Question: I have a very simple yet annoying question. I have two view controllers, in the first one i have a button that has to go to a server and do some work, i want to show an alert view containing a spinning indicator, that will show up as soon as the button is pressed and dismissed when the second view controller loads.

I tried this way :
'''
- (IBAction)logMeInFunction:(id)sender {
UIAlertView *waitAlert = [[UIAlertView alloc] initWithTitle:@"Please Wait...." message:nil delegate:self cancelButtonTitle:nil otherButtonTitles: nil];
[waitAlert show];
/* Do Some Api testing and stuff */
[waitAlert dismissWithClickedButtonIndex:0 animated:YES];
[self performSegueWithIdentifier: @"logMe" sender: self];
}
'''
Using this way, the alert show's up and dismisses instantly in the second view controller, not show's up in the first to inform the user that some work is being done and disappears in the second.
Any ideas?
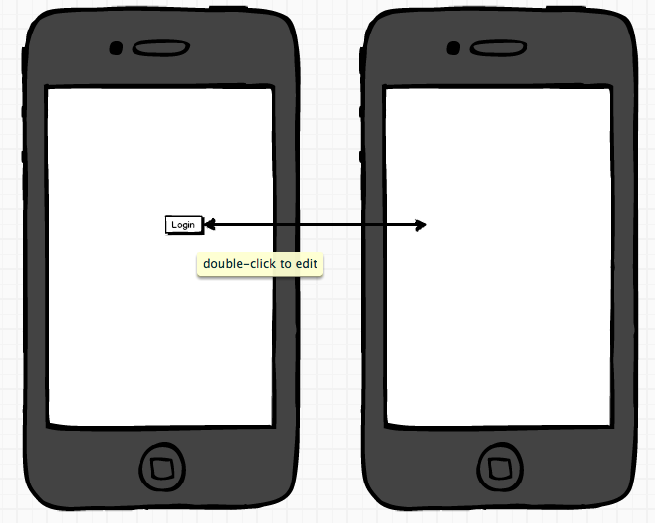
Answer: The main problem with your code is that your server call needs to be asynchronous. You are now using dataWithContentsOfURL which is synchronous and which blocks your main thread.
An simple option would be to make that call in a other thread.
'''
UIAlertView *waitAlert = [[UIAlertView alloc] initWithTitle:@"Please Wait...." message:nil delegate:self cancelButtonTitle:nil otherButtonTitles: nil];
[waitAlert show];
dispatch_async(dispatch_get_global_queue(DISPATCH_QUEUE_PRIORITY_DEFAULT, 0), ^{
NSString *strURL2 = [NSString stringWithFormat:@"MyURL"];
NSData *dataURL2 = [NSData dataWithContentsOfURL:[NSURL URLWithString:strURL2]];
NSString *strResult2 = [[NSString alloc] initWithData:dataURL2 encoding:NSUTF8StringEncoding];
NSDictionary *json2 = [strResult2 JSONValue];
NSMutableArray *userExists = [[NSMutableArray alloc] init];
dispatch_async(dispatch_get_main_queue(), ^{
[waitAlert dismissWithClickedButtonIndex:0 animated:YES];
[self performSegueWithIdentifier: @"logMe" sender: self];
});
});
'''